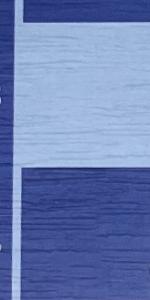
Label: Empty